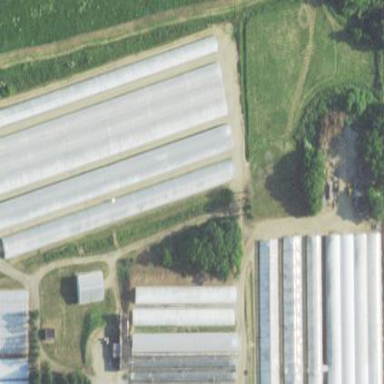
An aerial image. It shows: Greenhouse.